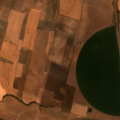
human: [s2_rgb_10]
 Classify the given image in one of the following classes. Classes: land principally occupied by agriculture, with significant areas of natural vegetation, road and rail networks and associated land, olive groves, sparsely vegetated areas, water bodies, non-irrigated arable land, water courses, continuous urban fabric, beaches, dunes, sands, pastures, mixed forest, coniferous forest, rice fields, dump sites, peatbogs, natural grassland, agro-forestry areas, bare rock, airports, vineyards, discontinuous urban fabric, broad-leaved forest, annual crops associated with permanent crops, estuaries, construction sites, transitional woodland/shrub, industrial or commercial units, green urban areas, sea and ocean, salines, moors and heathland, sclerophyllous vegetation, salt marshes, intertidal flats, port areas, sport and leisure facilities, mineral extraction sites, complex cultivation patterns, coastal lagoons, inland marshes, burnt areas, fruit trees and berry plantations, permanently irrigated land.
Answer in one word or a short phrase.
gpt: non-irrigated arable land, permanently irrigated land, olive groves